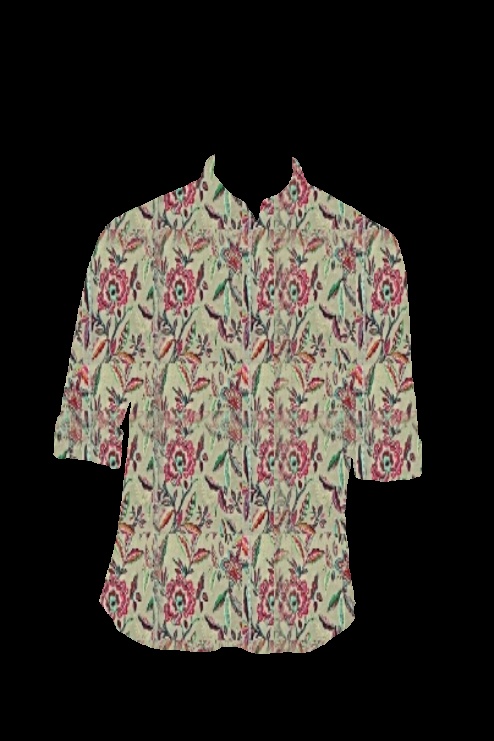
green multi floral print tee